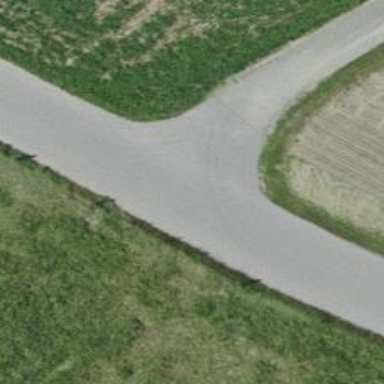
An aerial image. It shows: Paved residential road.